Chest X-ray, PA view. Patient: 48 years old, sex F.
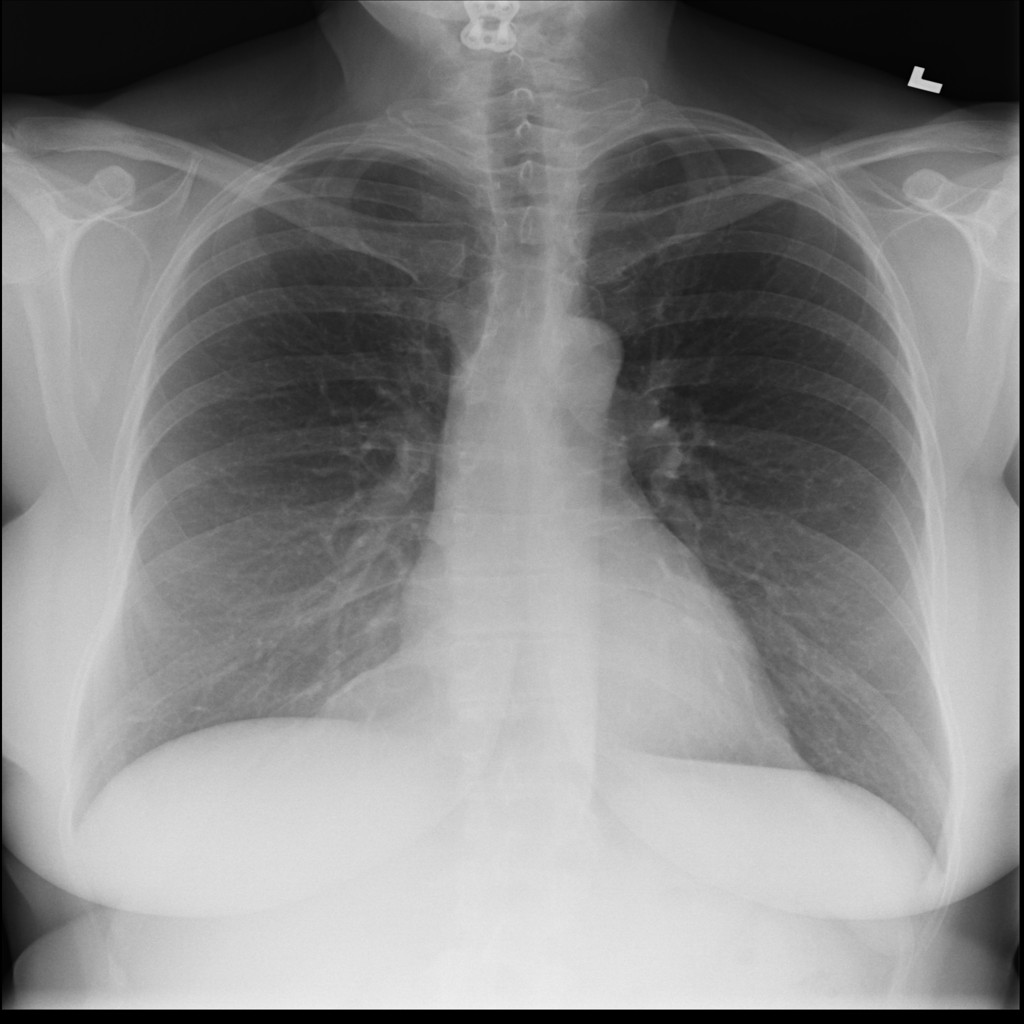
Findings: No Finding